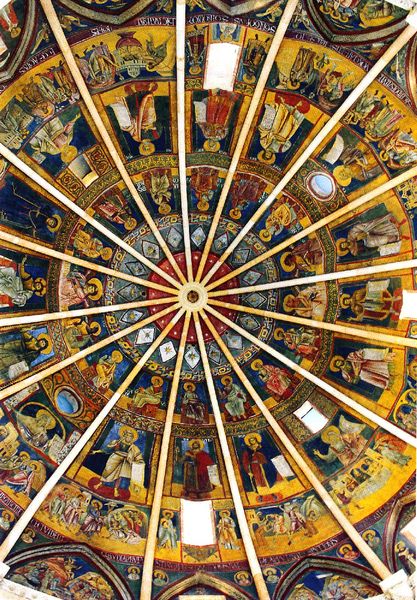
Titel: Baptisterium in Parma
Standort: Parma, Baptisterium (EU - I - Emilia-Romagna)
Schlagwörter: blau, gemälde, gott, mann, weiß, gelb, menschen, bunt, fenster, schmuck, zeichnung, rose, rot, malerei, muster, band, mensch, kirche, figur, gold, decke, personen, kreis, rund, engel, farbig, bogen, schichten, spalten, speichen, figuren, kuppel, foto, bögen, religion, stern, strahlen, kreise, raute, heiligenschein, nimbus, spitzbogen, spitzbögen, christus, jesus, zentral, fresken, religiös, heiliger, heilige, deckengemälde, register, symbolik, jünger, heilig, gothik, streben, raster, christi, heiligenbild, ceiling, radial, farbenfroh, apostel, symbolisch, evangelisten, propheten, hilige, maenner, saints, painted ceiling, latin, halo, sektoren, mandorla, 16, bright colors, bedeutug